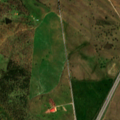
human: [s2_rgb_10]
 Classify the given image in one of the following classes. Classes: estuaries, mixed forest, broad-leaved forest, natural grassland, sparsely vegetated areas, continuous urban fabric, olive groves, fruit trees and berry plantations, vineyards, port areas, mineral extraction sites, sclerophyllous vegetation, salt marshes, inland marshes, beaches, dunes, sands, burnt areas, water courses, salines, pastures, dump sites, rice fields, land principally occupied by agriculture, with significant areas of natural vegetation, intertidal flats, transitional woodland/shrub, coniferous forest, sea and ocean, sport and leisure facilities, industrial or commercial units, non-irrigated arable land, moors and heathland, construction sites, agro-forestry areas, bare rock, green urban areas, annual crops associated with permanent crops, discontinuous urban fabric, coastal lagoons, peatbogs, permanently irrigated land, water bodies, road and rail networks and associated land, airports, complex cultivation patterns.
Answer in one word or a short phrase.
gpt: non-irrigated arable land, agro-forestry areas, transitional woodland/shrub